Question: I'm trying to answer to the following query:
Select the first name and last name of the clients which rent films (that have DVD's) from all the categories, ordering by first name and last name.
Database consists in:

(better view - open in a new tab)
'''
Inventory -> DVD's
Rental -> Rents customers did
'''
Category table:
'''
| category_id | int(10) unsigned | NO | PRI | NULL | auto_increment |
| name | varchar(25) | YES | | NULL |
'''
My doubt is in how to assign that a field from a query must contain all ids from another query (categories).
I mean I understand the fact we can natural join inventory with rental and film, and then find an id that fails on a single category, then we know he doesn't contain all... But I can't complete this.
I have this solution (But I can't understand it very well):
'''
SELECT first_name, last_name
FROM customer AS C WHERE NOT EXISTS
(SELECT * FROM category AS K WHERE NOT EXISTS
(SELECT * FROM (film NATURAL JOIN inventory) NATURAL JOIN rental
WHERE C.customer_id = customer_id AND K.category_id = category_id));
'''
Are there any other solutions?
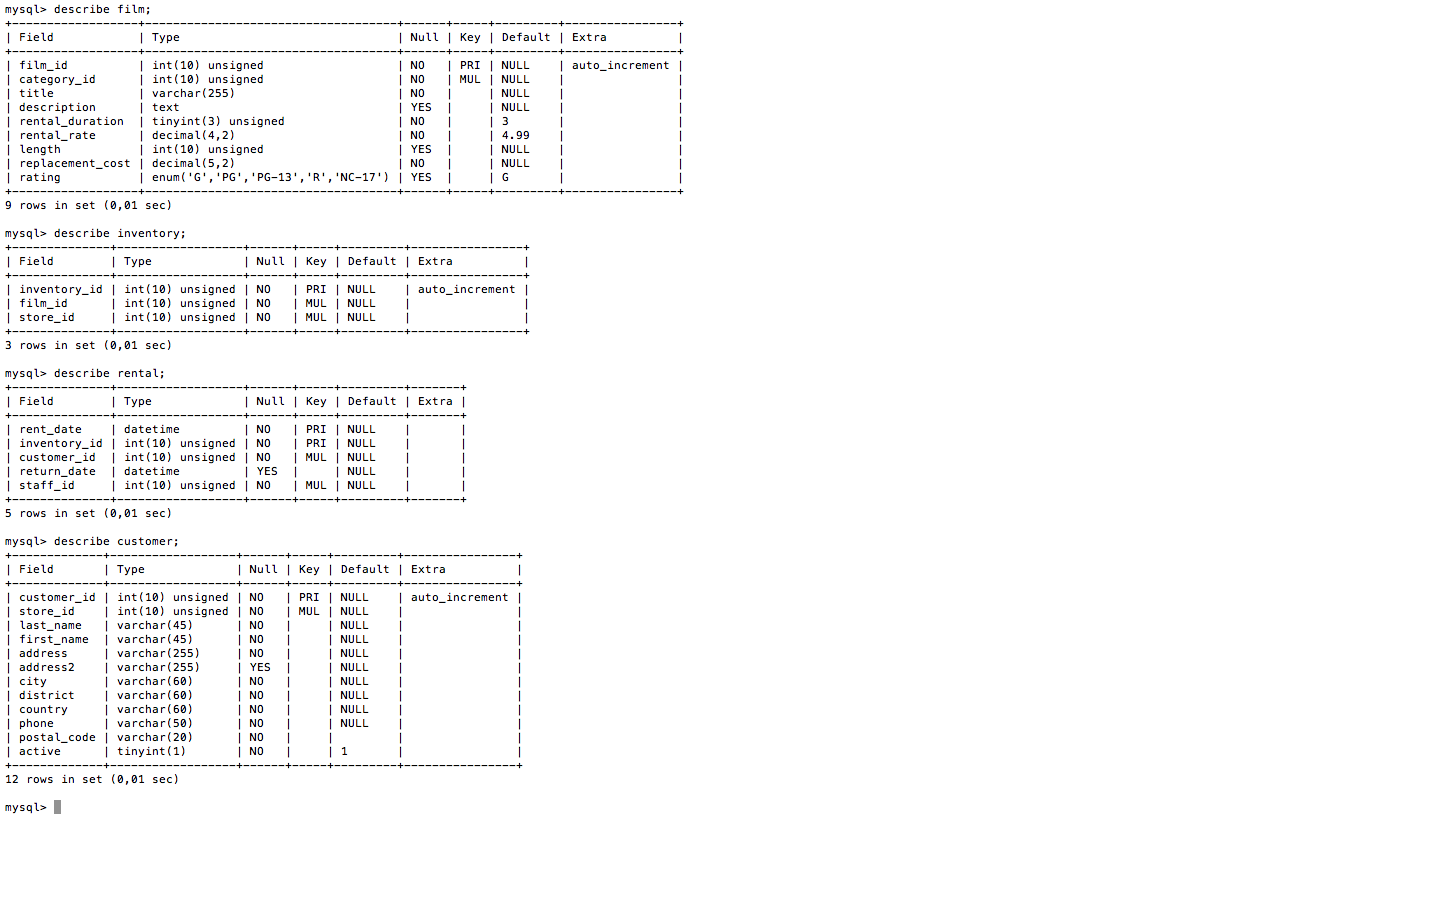
Answer: On our projects, we use 'NATURAL JOIN'. That doesn't work for us, because the PRIMARY KEY is always a surrogate column named 'id', and the foreign key columns are always 'tablename_id'.
A natural join would match 'id' in one table to 'id' in the other table, and that's not what we want. We also frequently have "housekeeping" columns in the tables that are named the same, such as 'version' column used for optimistic locking pattern.
And even if our naming conventions were different, and the join columns were named the same, there would be a potential for a join in an existing query to if we added a column to a table that was named the same as a column in another table.
And, reading SQL statement that includes a 'NATURAL JOIN', we can't see what columns are actually being matched, without running through the table definitions, looking for columns that are named the same. That seems to put an unnecessary burden on the reader of the statement. (A SQL statement is going to be "read" many more times than it's written... the author of the statement saving keystrokes isn't a beneficial tradeoff for ambiguity leading to extra work by future readers.
(I know others have different opinions on this topic. I'm sure that successful software can be written using the 'NATURAL JOIN' pattern. I'm just not smart enough or good enough to work with that. I'll give significant weight to the opinions of DBAs that have years of experience with database modeling, implementing schemas, writing and tuning SQL, supporting operational systems, and dealing with evolving requirements and ongoing maintenance.)
Where was I... oh yes... back to regularly scheduled programming...
The image of the schema is way too small for me to decipher, and I can't seem to copy any text from it. Output from a 'SHOW CREATE TABLE' is easier to work with.
Did you have a SQL Fiddle setup?
I don't thin the query in the question will actually work. I thought there was a limitation on how far "up" a correlated subquery could reference an outer query.
To me, it looks like this predicate
'''
WHERE C.customer_id = customer_id
^^^^^^^^^^^^^
'''
is . The subquery that's in isn't allowed to reference columns from 'C', that table is too high up. (Maybe I'm totally wrong about that; maybe it's Oracle or SQL Server or Teradata that has that restriction. Or maybe MySQL used to have that restriction, but a later version has lifted it.)
---
As another approach, we could get each customer and a distinct list of every category that he's rented from.
Then, we could compare that list of "customer rented category" with a complete list of (distinct) category. One fairly easy way to do that would be to collapse each list into a "count" of distinct category, and then compare the counts. If a count for a customer is less than the total count, then we know he's not rented from every category. (There's a few caveats, We need to ensure that the customer "rented from category" list contains only categories in the total category list.)
---
Another approach would be to take a list of (distinct) customer, and perform a cross join (cartesian product) with every possible category. (WARNING: this could be fairly large set.)
With that set of "customer cross product category", we could then eliminate rows where the customer has rented from that category (probably using an anti-join pattern.)
That would leave us with a set of customers and the categories they haven't rented from.
---
OP hasn't setup a SQL Fiddle with tables and exemplar data; so, I'm not going to bother doing it either.
I would offer some example SQL statements, but the table definitions from the image are unusable; to demonstrate those statements actually working, I'd need some exemplar data in the tables.
(Again, I don't believe the statement in the question actually works. There's no demonstration that it does work.)
I'd be more inclined to test it myself, if it weren't for the 'NATURAL JOIN' syntax. I'm not smart enough to figure that out, without usable table definitions.
If I worked on that, the first think I would do would be to re-write it to remove the 'NATURAL' keyword, and add predicates in an actual 'ON' clause, and qualify of the column references.
And the query would end up looking something like this:
'''
SELECT c.first_name
, c.last_name
FROM customer c
WHERE NOT EXISTS
( SELECT 1
FROM category k
WHERE NOT EXISTS
( SELECT 1
FROM film f
JOIN inventory i
ON i.film_id = f.film_id
JOIN rental r
ON r.inventory_id = i.inventory_id
WHERE f.category_id = k.category_id
AND r.customer_id = c.customer_id
)
)
'''
(I think that reference to 'c.customer_id' is too deep to be valid.)
I stand corrected on my conjecture that the reference to 'C.customer_id' was too many levels "deep". That query doesn't throw an error for me.
But it also doesn't seem to return the resultset that we're expecting, I may have screwed it up somehow. Oh well.
Here's an example of getting the "count of distinct rental category" for each customer ('GROUP BY c.customer_id', just in case we have two customers with the same first and last names) and comparing to the count of 'category'.
'''
SELECT c.last_name
, c.first_name
FROM customer c
JOIN rental r
ON r.customer_id = c.customer_id
JOIN inventory i
ON i.inventory_id = r.inventory_id
JOIN film f
ON f.film_id = i.film_id
GROUP
BY c.last_name
, c.first_name
, c.customer_id
HAVING COUNT(DISTINCT f.category_id)
= (SELECT COUNT(DISTINCT a.category_id) FROM category a)
ORDER
BY c.last_name
, c.first_name
, c.customer_id
'''
And here's a demonstration of the other approach, generating a cartesian product of all customers and all categories (WARNING: do NOT do this on LARGE sets!), and find out if any of those rows don't have a match.
'''
-- customers who have rented from EVERY category
-- h = cartesian (cross) product of all customers with all categories
-- g = all categories rented by each customer
-- perform outer join, return all rows from h and matching rows from g
-- if a row from h does not have a "matching" row found in g
-- columns from g will be null, test if any rows have null values from g
SELECT h.last_name
, h.first_name
FROM ( SELECT hi.customer_id
, hi.last_name
, hi.first_name
, hj.category_id
FROM customer hi
CROSS
JOIN category hj
) h
LEFT
JOIN ( SELECT c.customer_id
, f.category_id
FROM customer c
JOIN rental r
ON r.customer_id = c.customer_id
JOIN inventory i
ON i.inventory_id = r.inventory_id
JOIN film f
ON f.film_id = i.film_id
GROUP
BY c.customer_id
, f.category_id
) g
ON g.customer_id = h.customer_id
AND g.category_id = h.category_id
GROUP
BY h.last_name
, h.first_name
, h.customer_id
HAVING MIN(g.category_id IS NOT NULL)
ORDER
BY h.last_name
, h.first_name
, h.customer_id
'''